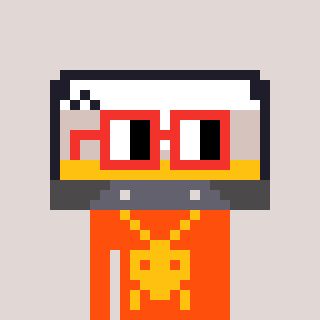
a pixel art character with square red glasses, a cassette tape-shaped head and a orange-colored body on a warm background